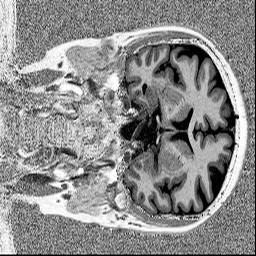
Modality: MP2RAGE
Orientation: coronal
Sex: female